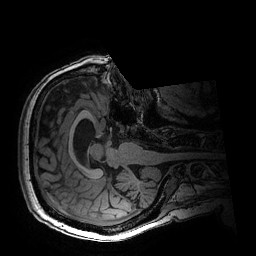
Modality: T1w
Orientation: axial
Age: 67
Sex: female
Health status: healthy
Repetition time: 2.53 s
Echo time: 0.0034 s